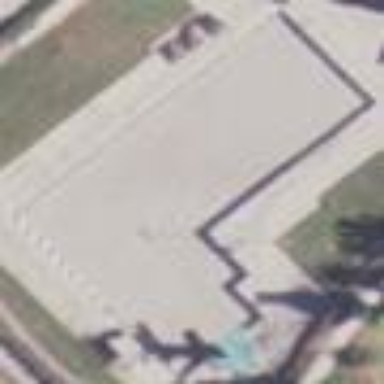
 perfect for swimming and other water activities."